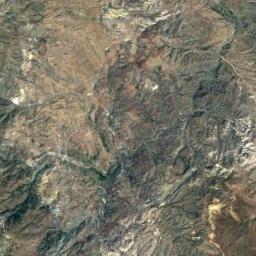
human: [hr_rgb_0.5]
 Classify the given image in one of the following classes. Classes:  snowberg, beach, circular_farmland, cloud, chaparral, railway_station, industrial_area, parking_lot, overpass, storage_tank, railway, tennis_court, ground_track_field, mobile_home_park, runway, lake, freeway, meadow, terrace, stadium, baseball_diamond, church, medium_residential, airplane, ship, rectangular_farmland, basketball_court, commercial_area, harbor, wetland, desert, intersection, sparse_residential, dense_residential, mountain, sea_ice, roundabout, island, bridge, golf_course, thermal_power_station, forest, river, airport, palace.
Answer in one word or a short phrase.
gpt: mountain